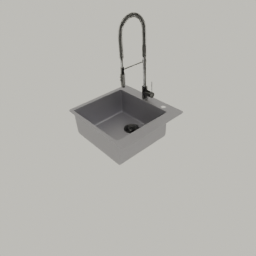
Label: appliances